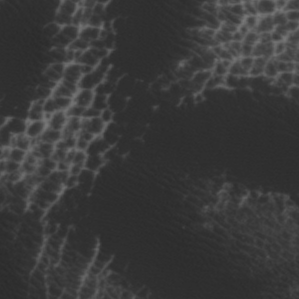
Label: non_frost